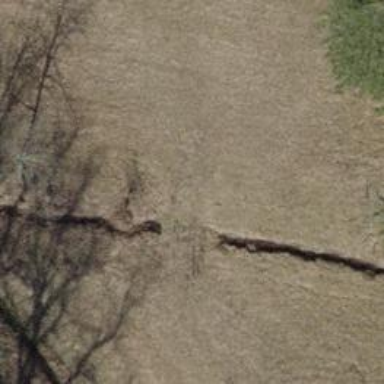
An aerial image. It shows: Ditch acting as barrier.